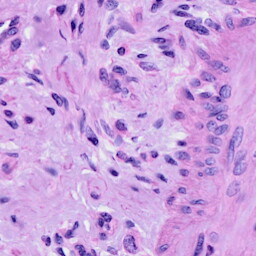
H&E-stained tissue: Cervix